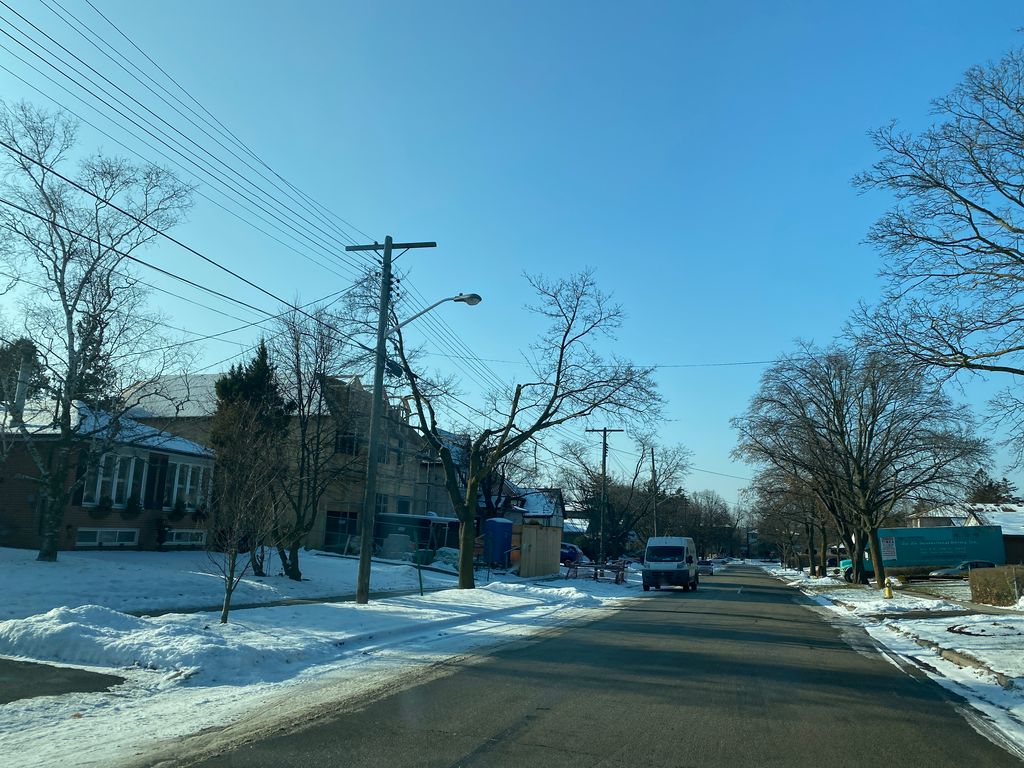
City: toronto